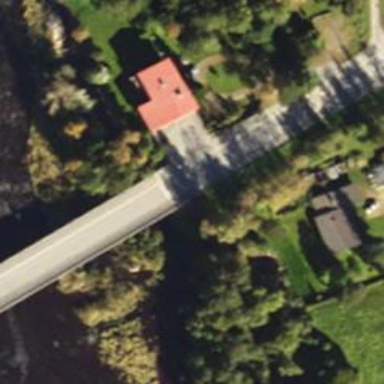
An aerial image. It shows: Secondary road with bridge.